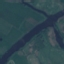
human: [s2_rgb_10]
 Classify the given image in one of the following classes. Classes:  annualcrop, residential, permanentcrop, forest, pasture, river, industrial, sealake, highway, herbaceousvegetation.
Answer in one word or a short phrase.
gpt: River